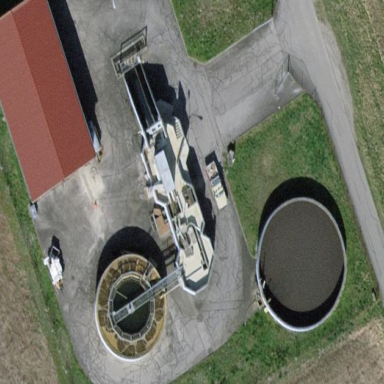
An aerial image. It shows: Wastewater plant.